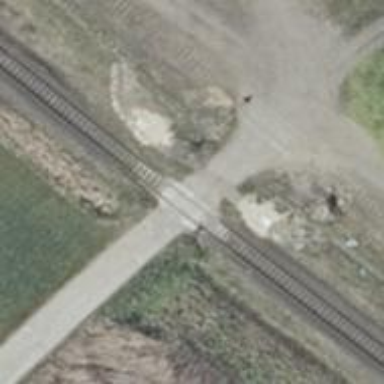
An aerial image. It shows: Level crossing along the railway.